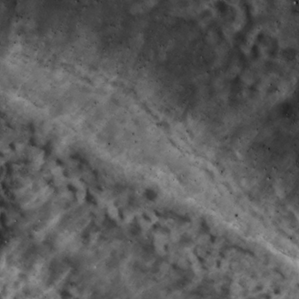
Label: non_frost